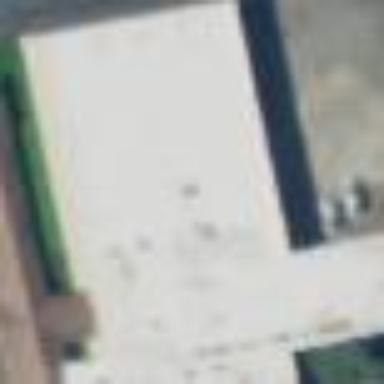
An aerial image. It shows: Building with bowling alley inside.